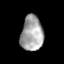
Tissue: lung
Cell type: Others
Senescence score: 0.1401
Nuclear area (px): 767
Mean DAPI intensity: 164.713